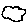
Label: cloud